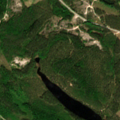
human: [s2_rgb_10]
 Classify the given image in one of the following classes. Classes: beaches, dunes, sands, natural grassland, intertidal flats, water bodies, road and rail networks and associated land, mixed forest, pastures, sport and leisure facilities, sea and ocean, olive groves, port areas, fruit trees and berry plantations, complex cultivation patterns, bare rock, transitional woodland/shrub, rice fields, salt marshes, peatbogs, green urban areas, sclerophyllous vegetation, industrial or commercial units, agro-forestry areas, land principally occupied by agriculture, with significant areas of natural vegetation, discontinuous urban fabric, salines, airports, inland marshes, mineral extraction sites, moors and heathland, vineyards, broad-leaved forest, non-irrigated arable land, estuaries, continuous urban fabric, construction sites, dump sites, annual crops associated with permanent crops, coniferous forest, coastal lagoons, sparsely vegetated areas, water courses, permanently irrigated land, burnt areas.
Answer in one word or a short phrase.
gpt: coniferous forest, mixed forest